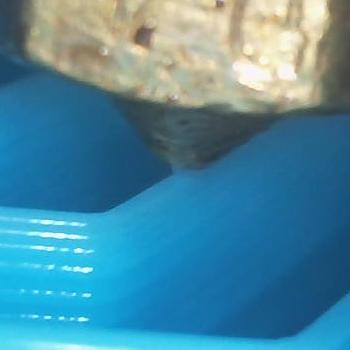
Flow rate: 126%